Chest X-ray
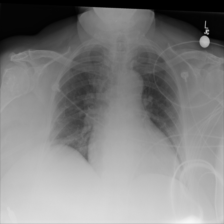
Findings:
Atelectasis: negative
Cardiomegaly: negative
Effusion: negative
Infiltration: negative
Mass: negative
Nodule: negative
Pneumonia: negative
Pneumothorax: negative
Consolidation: negative
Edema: negative
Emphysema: negative
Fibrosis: negative
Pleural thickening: negative
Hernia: negative